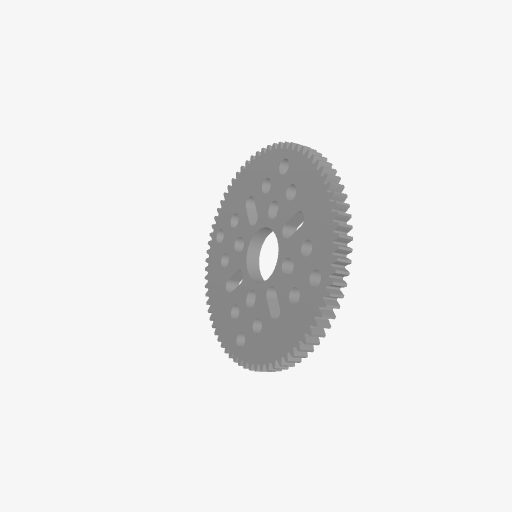
Part: HubMountAcetalGear70T